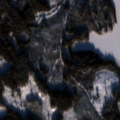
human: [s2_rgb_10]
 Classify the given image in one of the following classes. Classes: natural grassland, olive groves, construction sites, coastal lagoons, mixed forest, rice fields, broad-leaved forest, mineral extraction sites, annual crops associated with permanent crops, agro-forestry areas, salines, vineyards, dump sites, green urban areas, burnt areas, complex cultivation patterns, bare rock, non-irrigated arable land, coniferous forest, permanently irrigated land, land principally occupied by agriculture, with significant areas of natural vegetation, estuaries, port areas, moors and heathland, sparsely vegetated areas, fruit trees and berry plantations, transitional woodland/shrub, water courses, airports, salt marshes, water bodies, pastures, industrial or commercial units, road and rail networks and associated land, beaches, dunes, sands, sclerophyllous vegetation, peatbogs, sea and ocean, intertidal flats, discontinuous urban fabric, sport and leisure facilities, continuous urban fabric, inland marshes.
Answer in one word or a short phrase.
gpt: coniferous forest, mixed forest, transitional woodland/shrub, water bodies